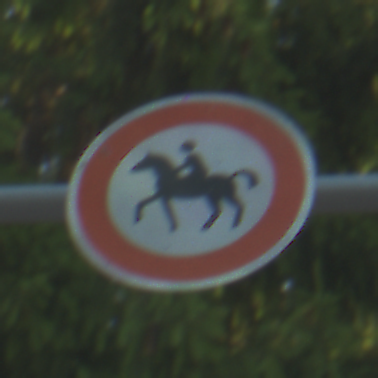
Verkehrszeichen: VerbotReiter
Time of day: SunriseSunset
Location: Outdoor (Suburban)
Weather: PartlyCloudy
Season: NotSpecified
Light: Natural